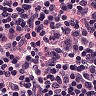
Metastatic tissue present: no